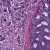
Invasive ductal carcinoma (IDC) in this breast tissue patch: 0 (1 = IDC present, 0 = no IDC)